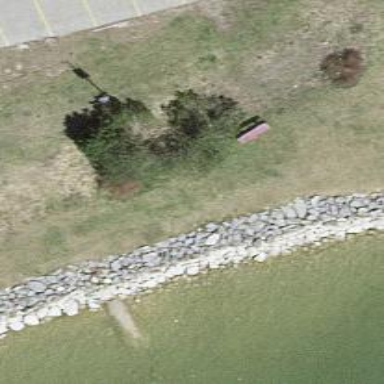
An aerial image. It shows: Red bench.